Question: I am working on a project where i need to customize the listview with different layouts for each row item as follows
(i) First position in a row item should be a normal and
(ii) Second position in a row item should be a
(iii) Third position in a row itme should be a normal
I know all of these things to do separately but i dont know how to proceed to merge into a single listview by only changing the row items position. The image of my exact requirement is  . Also i am sharing you some piece of code for custom listview adapter class for your reference
'''
public class ListViewAdapter extends BaseAdapter {
// Declare Variables
Context context;
String[] country;
int[] flag;
LayoutInflater inflater;
public ListViewAdapter(Context context, String[] country, int[] flag) {
this.context = context;
this.country = country;
this.flag = flag;
}
@Override
public int getCount() {
return country.length;
}
@Override
public Object getItem(int position) {
return null;
}
@Override
public long getItemId(int position) {
return 0;
}
public View getView(int position, View convertView, ViewGroup parent) {
// Declare Variables
TextView txtcountry;
ImageView imgflag;
inflater = (LayoutInflater) context
.getSystemService(Context.LAYOUT_INFLATER_SERVICE);
View itemView = inflater.inflate(R.layout.listview_item, parent, false);
// Locate the TextViews in listview_item.xml
txtcountry = (TextView) itemView.findViewById(R.id.country);
// Locate the ImageView in listview_item.xml
imgflag = (ImageView) itemView.findViewById(R.id.flag);
// Capture position and set to the TextViews
txtcountry.setText(country[position]);
// Capture position and set to the ImageView
imgflag.setImageResource(flag[position]);
return itemView;
} <br>
'''
Please help me to achieve this. Thanks in advance
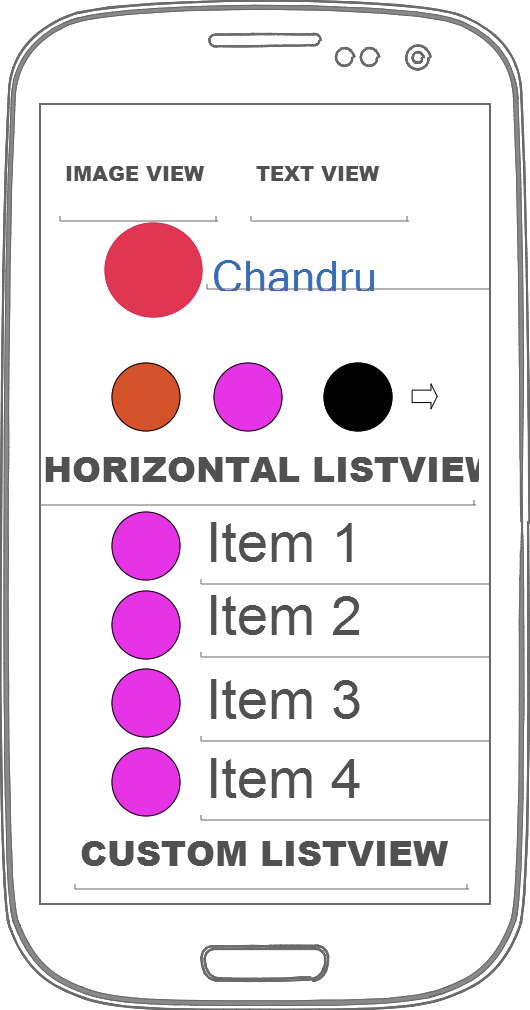
Answer: You can inflate each row with different view in the adapter. Use:
'''
public View getView(int position, View convertView, ViewGroup parent) {
if(position==0)
{
//view 1
}
else if(position==1)
{
//View 2
}
else
{
Rest of the list elements
}
'''